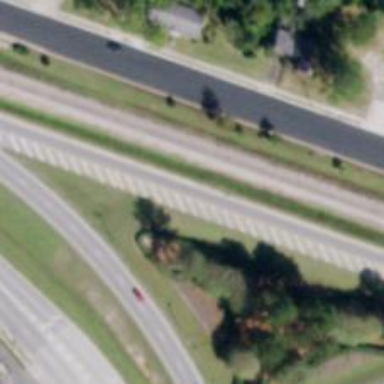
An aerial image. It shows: Trunk link highway.